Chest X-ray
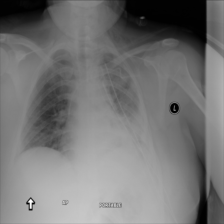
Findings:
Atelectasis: positive
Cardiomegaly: negative
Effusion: negative
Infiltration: negative
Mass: negative
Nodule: negative
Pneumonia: negative
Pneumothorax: negative
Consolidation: negative
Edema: negative
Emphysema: negative
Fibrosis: negative
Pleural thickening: negative
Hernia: negative